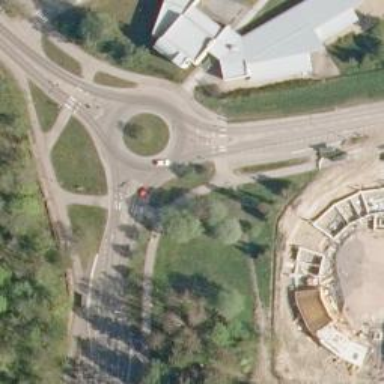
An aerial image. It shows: Road with "give way" sign.